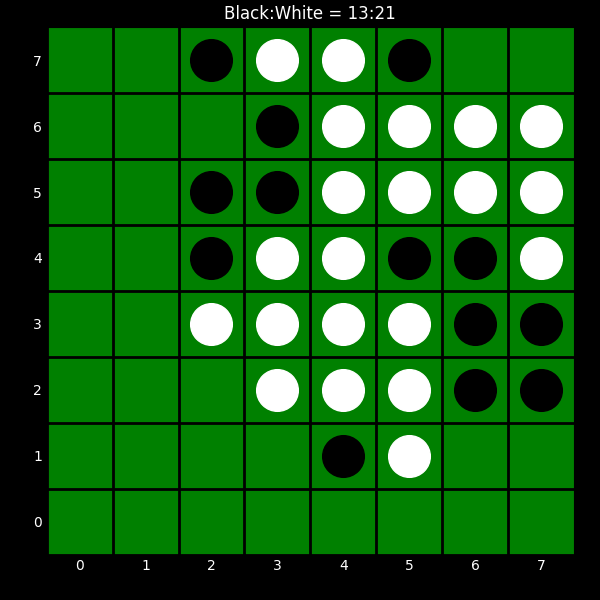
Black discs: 13
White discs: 21